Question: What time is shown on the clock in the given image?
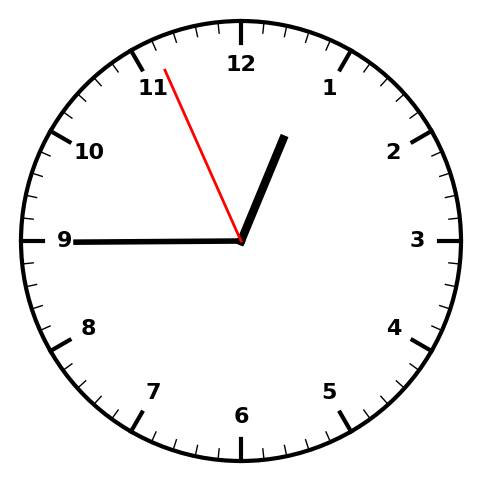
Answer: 12:44:56